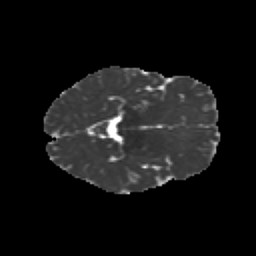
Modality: MD
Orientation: axial
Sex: female
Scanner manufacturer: siemens
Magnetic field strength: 3 T
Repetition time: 5 s
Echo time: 0.071 s